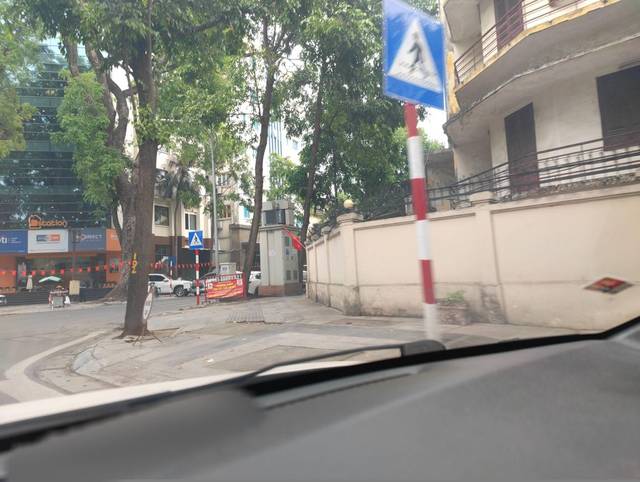
Region: Vietnam
Coordinates: 21.019, 105.844